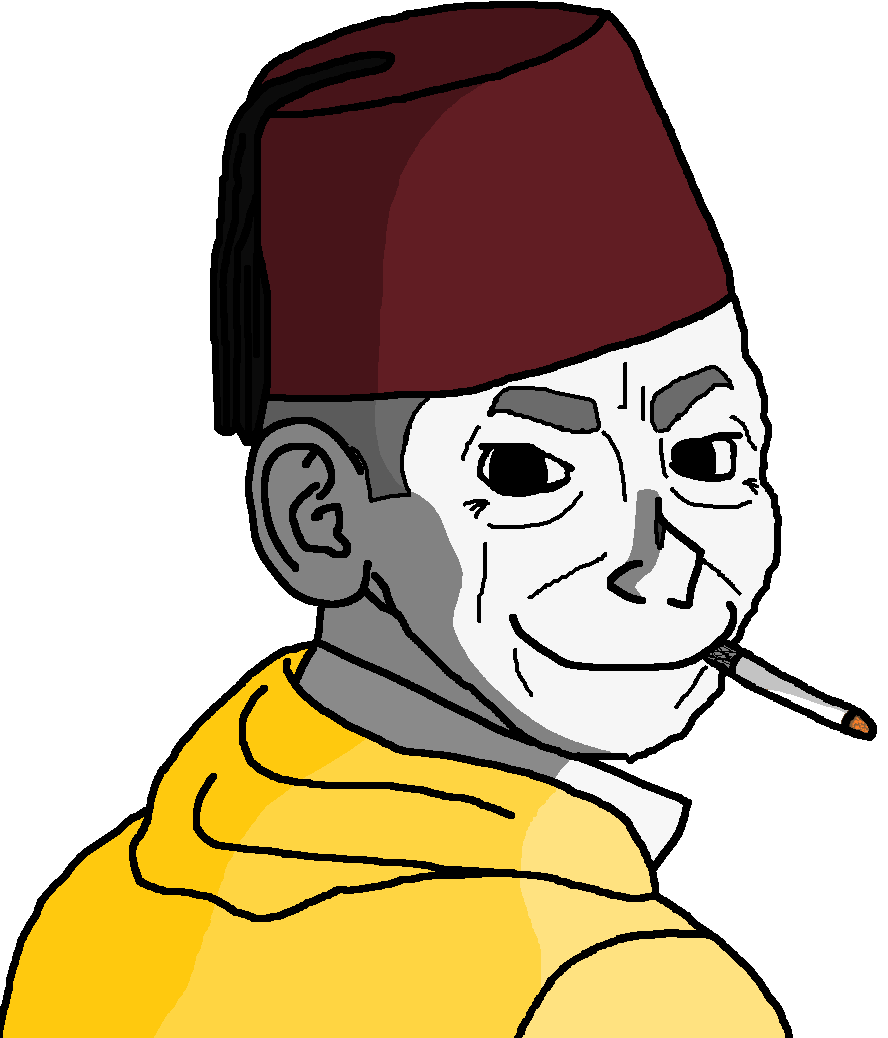
Label: 5_Oomer